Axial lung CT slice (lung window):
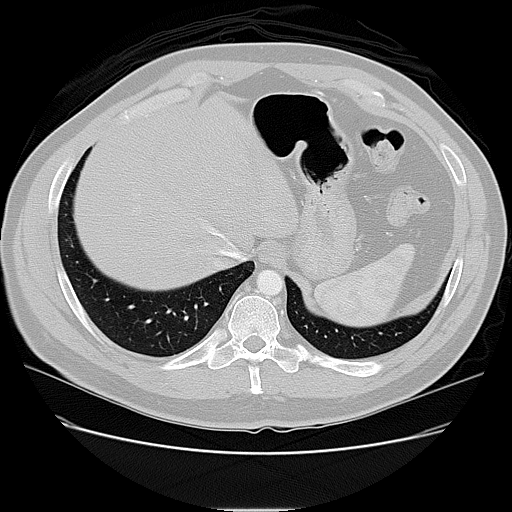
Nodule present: no